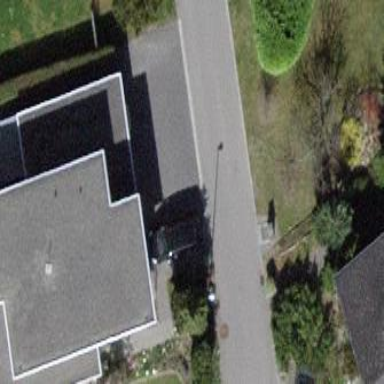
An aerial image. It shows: Simple house.